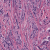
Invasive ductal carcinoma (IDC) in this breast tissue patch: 1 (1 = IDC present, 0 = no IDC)